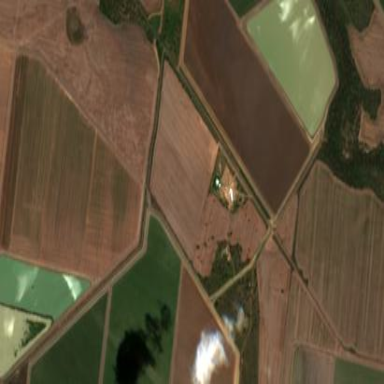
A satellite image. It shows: Farmland with cotton crop.